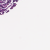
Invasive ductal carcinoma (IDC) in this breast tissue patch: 0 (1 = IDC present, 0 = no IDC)